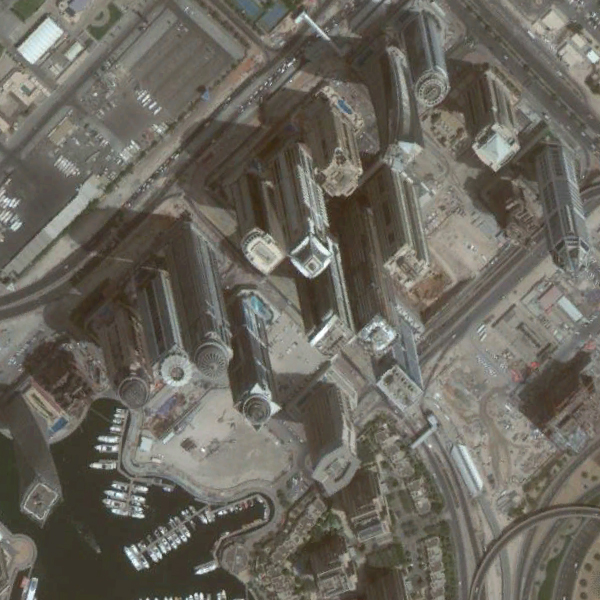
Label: Commercial